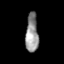
Tissue: skin
Cell type: Fibroblasts
Senescence score: 0.71
Nuclear area (px): 482
Mean DAPI intensity: 146.51